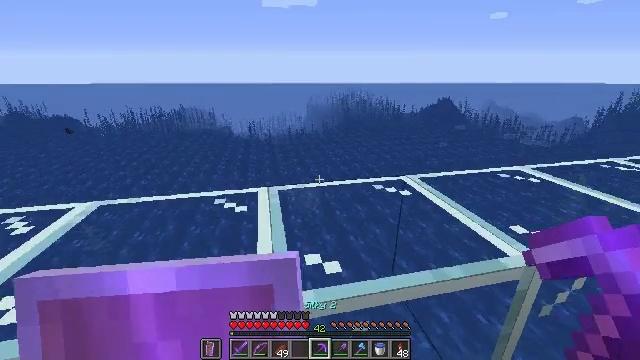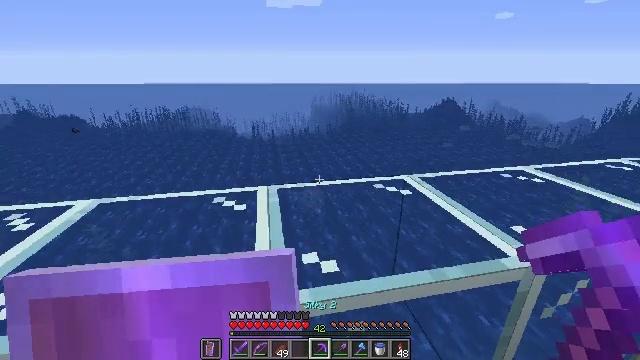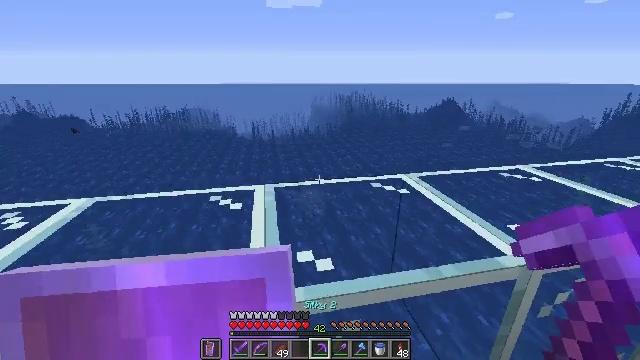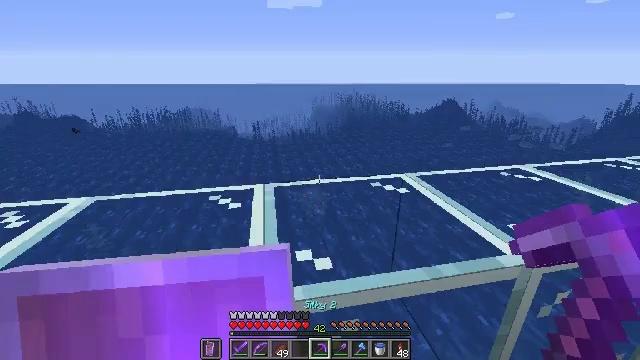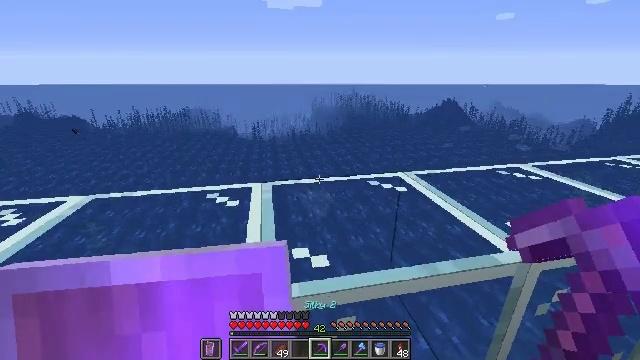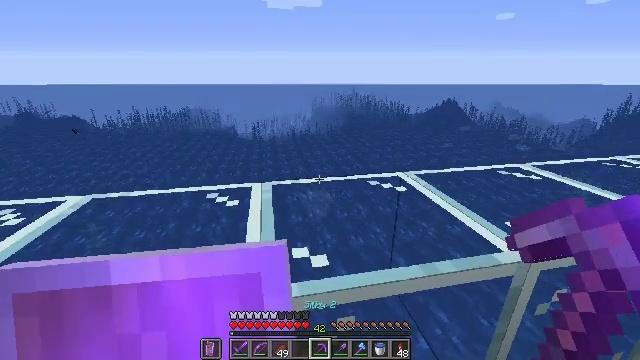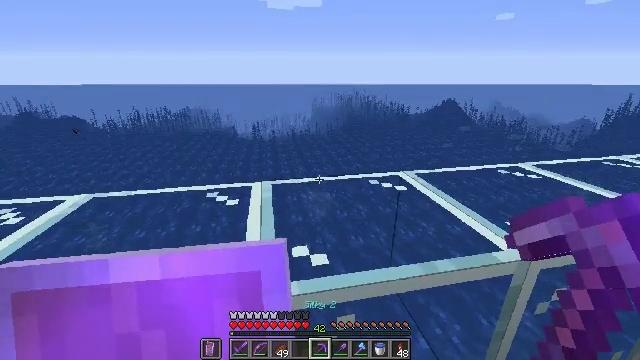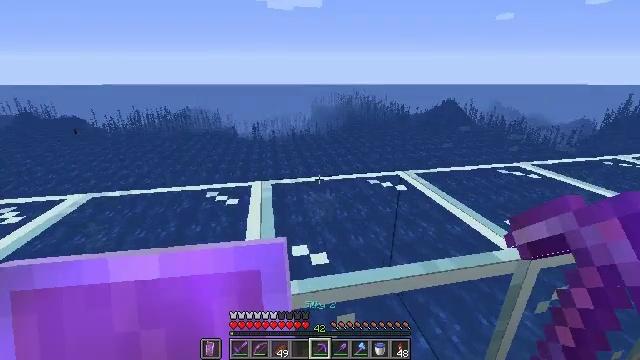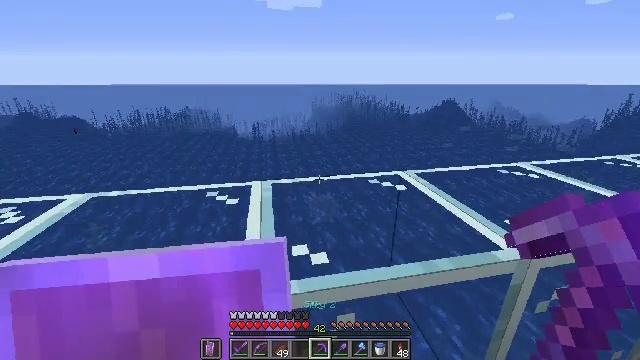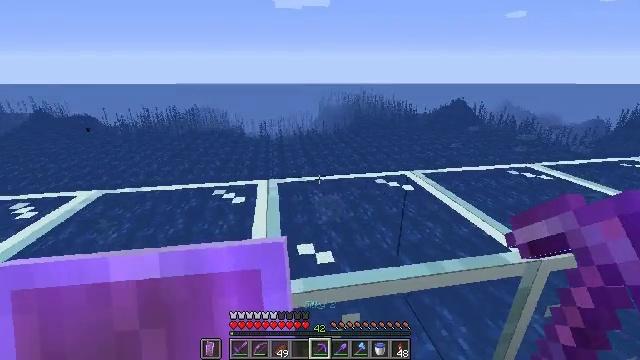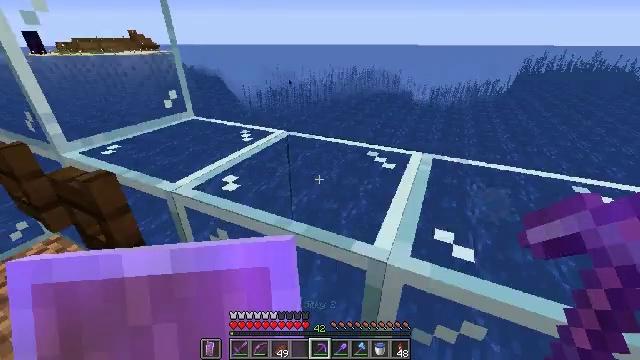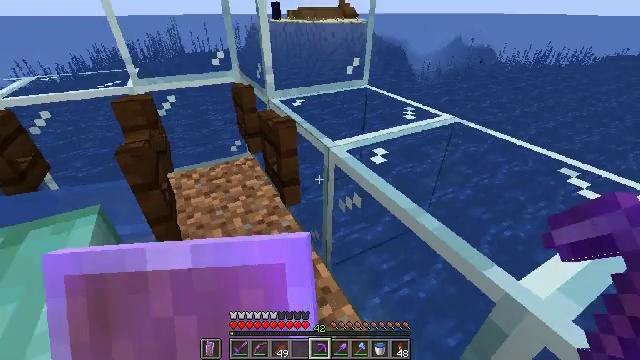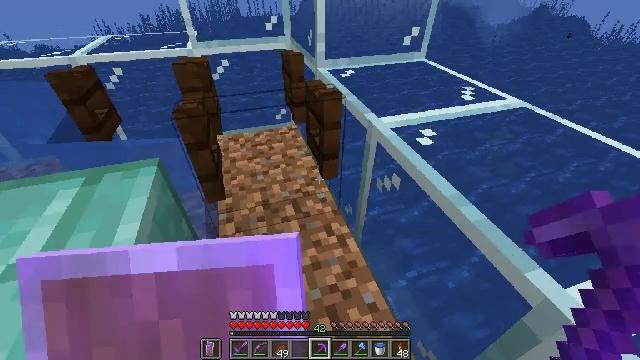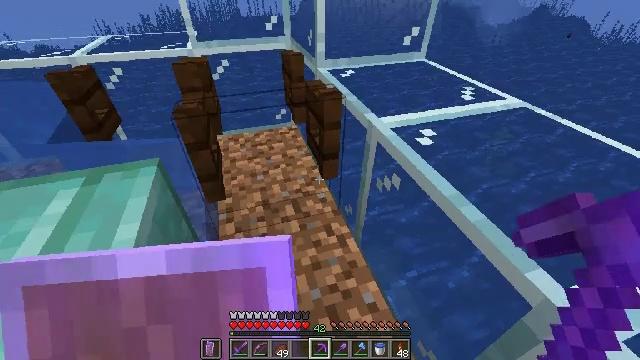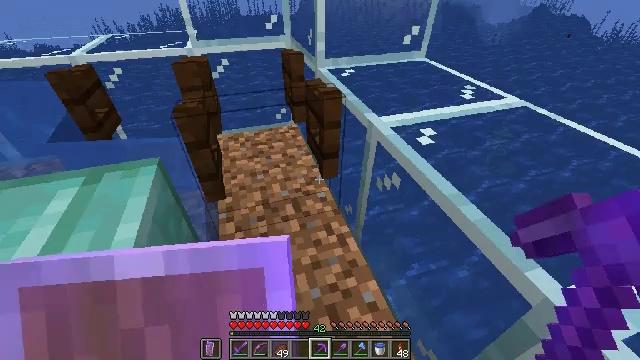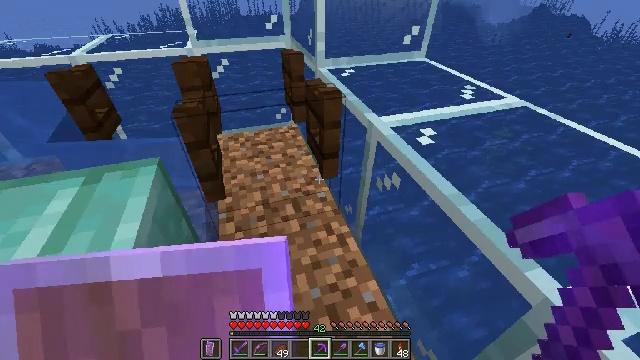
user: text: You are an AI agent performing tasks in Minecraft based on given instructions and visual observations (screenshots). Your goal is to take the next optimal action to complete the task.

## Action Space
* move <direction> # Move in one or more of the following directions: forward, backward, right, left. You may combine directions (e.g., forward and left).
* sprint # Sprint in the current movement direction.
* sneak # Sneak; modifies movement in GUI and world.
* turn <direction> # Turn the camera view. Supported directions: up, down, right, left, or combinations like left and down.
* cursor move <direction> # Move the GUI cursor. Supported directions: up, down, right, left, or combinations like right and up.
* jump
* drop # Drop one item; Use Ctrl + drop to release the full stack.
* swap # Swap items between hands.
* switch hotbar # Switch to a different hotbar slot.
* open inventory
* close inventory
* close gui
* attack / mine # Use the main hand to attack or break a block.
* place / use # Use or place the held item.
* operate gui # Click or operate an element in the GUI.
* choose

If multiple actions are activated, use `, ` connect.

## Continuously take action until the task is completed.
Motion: motion action
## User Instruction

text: Break the prismarine bricks underwater.
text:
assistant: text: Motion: no_op
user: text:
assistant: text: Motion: no_op
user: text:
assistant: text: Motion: no_op
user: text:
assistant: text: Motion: no_op
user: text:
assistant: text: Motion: no_op
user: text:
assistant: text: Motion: no_op
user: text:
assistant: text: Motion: no_op
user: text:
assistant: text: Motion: no_op
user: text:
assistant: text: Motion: turn left
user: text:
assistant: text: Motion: turn left and down
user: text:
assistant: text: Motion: turn left and down
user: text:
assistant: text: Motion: turn left and down
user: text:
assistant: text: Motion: no_op
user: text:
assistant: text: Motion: no_op
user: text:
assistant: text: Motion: no_op
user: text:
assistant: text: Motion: no_op
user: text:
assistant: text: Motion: no_op
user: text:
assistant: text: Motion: no_op
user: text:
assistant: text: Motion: no_op
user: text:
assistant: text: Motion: no_op
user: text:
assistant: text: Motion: no_op
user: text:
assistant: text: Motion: turn right
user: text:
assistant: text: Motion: turn right
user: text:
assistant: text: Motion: turn right and down
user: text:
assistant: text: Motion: turn right and up
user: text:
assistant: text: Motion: turn right and up
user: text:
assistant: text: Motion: turn right and down
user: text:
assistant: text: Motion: turn right and down
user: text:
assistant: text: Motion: no_op
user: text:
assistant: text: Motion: turn right